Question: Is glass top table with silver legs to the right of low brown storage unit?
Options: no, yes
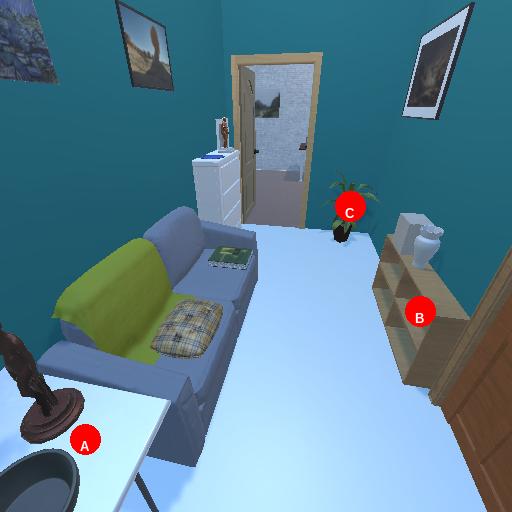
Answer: no